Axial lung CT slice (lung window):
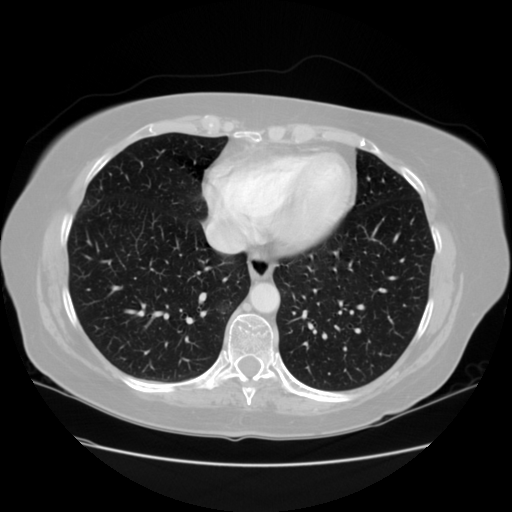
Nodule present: no